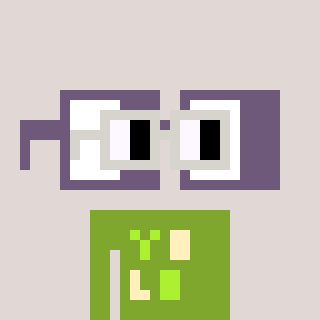
a pixel art character with square light gray glasses, a glasses-shaped head and a slimegreen-colored body on a warm background